Aerial crown-view tile of a tropical tree (Barro Colorado Island, Panama), acquired 20250317:
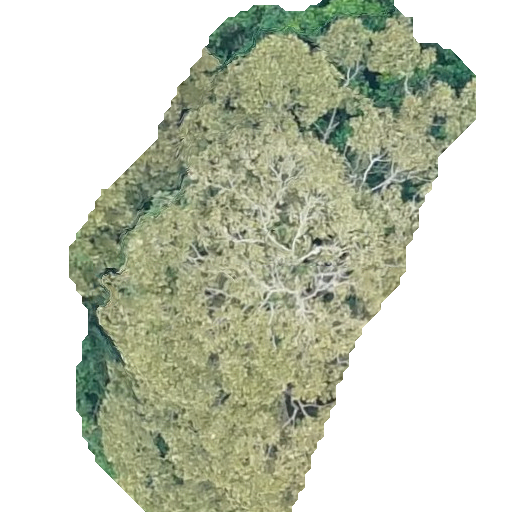
Species: Dipteryx oleifera
GBIF accepted scientific name: Dipteryx oleifera
Crown area: 207.825 m²